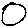
Label: circle